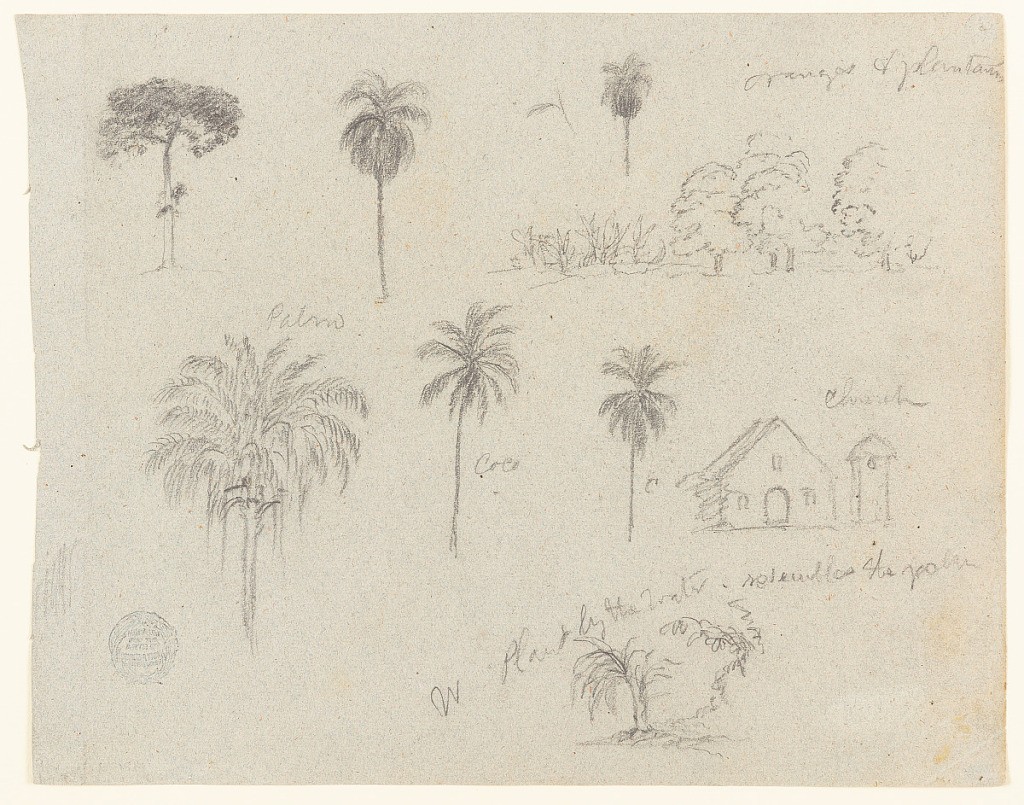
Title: Botanical Sketches with a Church, Río Magdalena, Colombia
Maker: Frederic Edwin Church, American, 1826–1900
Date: May 1853
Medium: Graphite on gray laid paper
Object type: Drawing
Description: Botanical and architecture sketches showing views of trees, other vegetation, and a church along the Magdalena River in Colombia. At upper center, two dark sketches of palm trees are visible beside a deciduous tree at upper left. Two groups of plantain and orange trees are shown growing beside each other at upper right. Three other palm trees are included at center and center left. At center right, a small gabled church with a rudimentary tower is included, while below it, a plant resembling a plam is shown beside the river's edge.